Question: I'm trying to create a touchscreen interface similar to the macOS Finder's column view, which is a series of horizontally-stacked lists where each list is individually scrollable (vertically) and the whole thing is scrollable horizontally, like this:

Here is my .NET 4.6.1 "minimum viable code sample" to demonstrate what I'm doing:
Front end:
'''
<Window x:Class="TestNestedScroll.MainWindow"
xmlns="http://schemas.microsoft.com/winfx/2006/xaml/presentation"
xmlns:x="http://schemas.microsoft.com/winfx/2006/xaml"
xmlns:local="clr-namespace:TestNestedScroll"
Title="MainWindow" Height="500" Width="800"
DataContext="{Binding RelativeSource={RelativeSource Self}}">
<ScrollViewer HorizontalScrollBarVisibility="Auto" VerticalScrollBarVisibility="Disabled" PanningMode="HorizontalOnly">
<ItemsControl ItemsSource="{Binding Columns}">
<ItemsControl.ItemsPanel>
<ItemsPanelTemplate>
<StackPanel Orientation="Horizontal"/>
</ItemsPanelTemplate>
</ItemsControl.ItemsPanel>
<ItemsControl.ItemTemplate>
<DataTemplate>
<ScrollViewer VerticalScrollBarVisibility="Auto" HorizontalScrollBarVisibility="Disabled" PanningMode="VerticalOnly">
<ItemsControl ItemsSource="{Binding Rows}">
<ItemsControl.ItemTemplate>
<DataTemplate>
<Rectangle Width="300" Height="100" Fill="Purple" Margin="20"/>
</DataTemplate>
</ItemsControl.ItemTemplate>
</ItemsControl>
</ScrollViewer>
</DataTemplate>
</ItemsControl.ItemTemplate>
</ItemsControl>
</ScrollViewer>
</Window>
'''
Back end:
'''
using System.Collections.Generic;
using System.Linq;
using System.Windows;
namespace TestNestedScroll
{
public partial class MainWindow : Window
{
public class Row {}
public class Column { public List<Row> Rows { get; } = Enumerable.Repeat( new Row(), 20 ).ToList(); }
public List<Column> Columns { get; } = Enumerable.Repeat( new Column(), 10 ).ToList();
public MainWindow()
{
InitializeComponent();
}
}
}
'''
Right now I can only get this to work one way -- either I turn off 'PanningMode' on the inner scroll viewers and I can scroll the outer 'ScrollViewer' left and right, or I set 'PanningMode="VerticalOnly"' (or 'Both', or 'VerticalFirst', doesn't matter) on the inner scroll viewers and they become individually vertically scrollable, but the horizontal 'ScrollViewer' stops working.
Is there a way to make this work? Perhaps the horizontal touch events on the inner 'ScrollViewers' have to be caught and manually bubbled up to the parent 'ScrollViewer' somehow -- how would I do that?
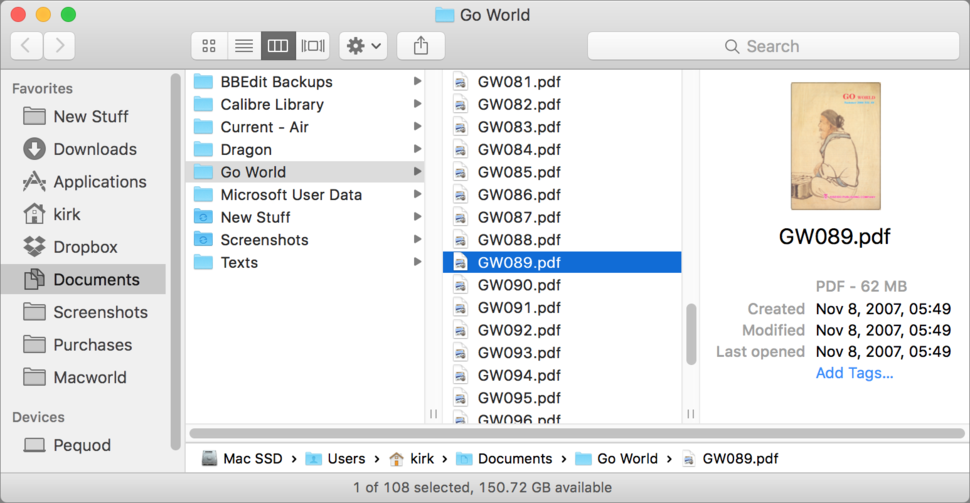
Answer: I have a solution for you with a little bug. You have to "Touch Up" to switch the 'PanningMode'.
Maybe you can find the bug that it's working without "Touch Up" again.
---
After changing the 'PanningMode' of the parent 'ScrollViewer', the 'Touch' events were not routed anymore to the inner child 'ScrollViewer'. So I have also tried to route the touch events back to the parent 'ScrollViewer'. Maybe I have just an error in my logic.
'''
<ScrollViewer x:Name="Daddy" HorizontalScrollBarVisibility="Auto" VerticalScrollBarVisibility="Disabled" PanningMode="HorizontalOnly">
<ItemsControl ItemsSource="{Binding Columns}">
<ItemsControl.ItemsPanel>
<ItemsPanelTemplate>
<WrapPanel />
</ItemsPanelTemplate>
</ItemsControl.ItemsPanel>
<ItemsControl.ItemTemplate>
<DataTemplate>
<ScrollViewer VerticalScrollBarVisibility="Auto" HorizontalScrollBarVisibility="Disabled" PanningMode="VerticalOnly">
<ItemsControl ItemsSource="{Binding Rows}">
<ItemsControl.ItemTemplate>
<DataTemplate>
<Rectangle Width="300" Height="100" Fill="Purple" Margin="20"/>
</DataTemplate>
</ItemsControl.ItemTemplate>
</ItemsControl>
<i:Interaction.Behaviors>
<local:BubbleTouch ParentElement="{Binding ElementName=Daddy}"/>
</i:Interaction.Behaviors>
</ScrollViewer>
</DataTemplate>
</ItemsControl.ItemTemplate>
</ItemsControl>
</ScrollViewer>
'''
---
'''
public class BubbleTouch : Behavior<ScrollViewer>
{
public ScrollViewer ParentElement
{
get => (ScrollViewer) GetValue(ParentElementProperty);
set => SetValue(ParentElementProperty, value);
}
/// <summary>
/// The <see cref="ParentElement"/> DependencyProperty.
/// </summary>
public static readonly DependencyProperty ParentElementProperty = DependencyProperty.Register("ParentElement", typeof(ScrollViewer), typeof(BubbleTouch), new PropertyMetadata(null));
private Brush _DefaultBrush;
protected override void OnAttached()
{
base.OnAttached();
AssociatedObject.TouchMove += _ChildMove;
AssociatedObject.TouchDown += _ChildDown;
AssociatedObject.TouchUp += _ChildUp;
ParentElement.TouchMove += _ParentMove;
ParentElement.TouchDown += _ParentDown;
ParentElement.TouchUp += _ParentUp;
}
protected override void OnDetaching()
{
AssociatedObject.TouchMove -= _ChildMove;
AssociatedObject.TouchDown -= _ChildDown;
AssociatedObject.TouchUp -= _ChildUp;
base.OnDetaching();
}
private TouchPoint _ParentStartPosition;
private bool _ParentTouchDown;
private bool _ParentMoving;
private void _ParentDown(object sender, TouchEventArgs e)
{
_ParentTouchDown = true;
_ParentStartPosition = e.GetTouchPoint(Application.Current.MainWindow);
}
private void _ParentMove(object sender, TouchEventArgs e)
{
if (_ParentTouchDown && !_ParentMoving)
{
double deltaX = _ParentStartPosition.Bounds.X - e.GetTouchPoint(Application.Current.MainWindow).Bounds.X;
double deltaY = _ParentStartPosition.Bounds.Y - e.GetTouchPoint(Application.Current.MainWindow).Bounds.Y;
Trace.WriteLine($"{deltaX} | {deltaY}");
if (deltaX > deltaY && deltaX > 5)
{
AssociatedObject.PanningMode = PanningMode.None;
AssociatedObject.Background = Brushes.Aqua;
ParentElement.PanningMode = PanningMode.HorizontalOnly;
_ParentMoving = true;
}
else if (deltaY > deltaX && deltaY > 5)
{
AssociatedObject.PanningMode = PanningMode.VerticalOnly;
AssociatedObject.Background = Brushes.ForestGreen;
ParentElement.PanningMode = PanningMode.HorizontalOnly;
_ParentMoving = true;
}
}
}
private void _ParentUp(object sender, TouchEventArgs e)
{
_ParentTouchDown = false;
_ParentMoving = false;
AssociatedObject.Background = _DefaultBrush;
}
private TouchPoint _ChildStartPosition;
private bool _ChildTouchDown;
private bool _ChildMoving;
private void _ChildDown(object sender, TouchEventArgs e)
{
_DefaultBrush = AssociatedObject.Background;
_ChildTouchDown = true;
_ChildStartPosition = e.GetTouchPoint(Application.Current.MainWindow);
}
private void _ChildMove(object sender, TouchEventArgs e)
{
if (_ChildTouchDown && !_ChildMoving)
{
double deltaX = _ChildStartPosition.Bounds.X - e.GetTouchPoint(Application.Current.MainWindow).Bounds.X;
double deltaY = _ChildStartPosition.Bounds.Y - e.GetTouchPoint(Application.Current.MainWindow).Bounds.Y;
Trace.WriteLine($"{deltaX} | {deltaY}");
if (deltaX > deltaY && deltaX > 5)
{
AssociatedObject.PanningMode = PanningMode.None;
AssociatedObject.Background = Brushes.Aqua;
ParentElement.PanningMode = PanningMode.HorizontalOnly;
_ChildMoving = true;
}
else if (deltaY > deltaX && deltaY > 5)
{
AssociatedObject.PanningMode = PanningMode.VerticalOnly;
AssociatedObject.Background = Brushes.ForestGreen;
ParentElement.PanningMode = PanningMode.HorizontalOnly;
_ChildMoving = true;
}
}
if (AssociatedObject.PanningMode == PanningMode.None)
{
e.Handled = true;
}
}
private void _ChildUp(object sender, TouchEventArgs e)
{
AssociatedObject.Background = _DefaultBrush;
_ChildTouchDown = false;
_ChildMoving = false;
}
}
'''
### Preview
<URL>